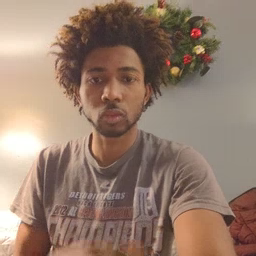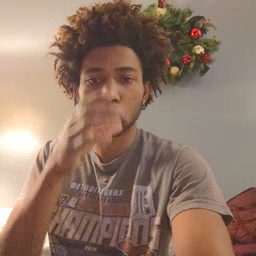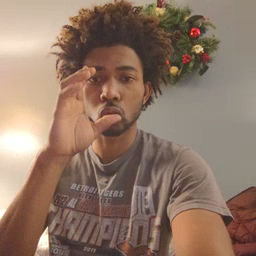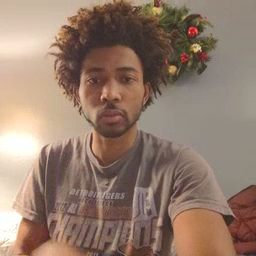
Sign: drink